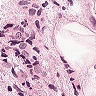
Metastatic tissue present: yes